This plot shows a bearing's acceleration signal over time (raw waveform). What is the most likely bearing condition (normal, inner_race, outer_race, ball)?
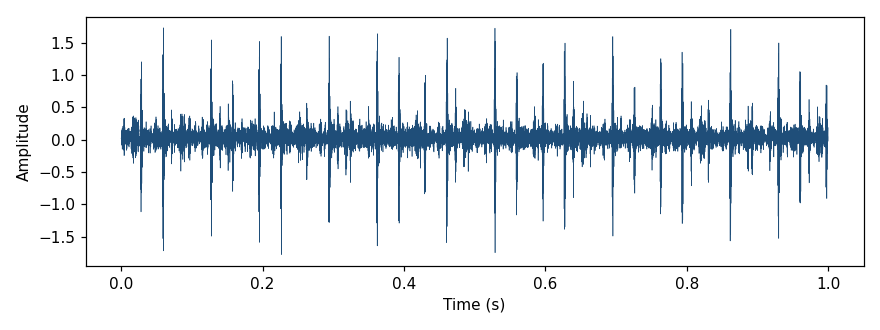
Answer: inner_race